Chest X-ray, AP view. Patient: 57 years old, sex M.
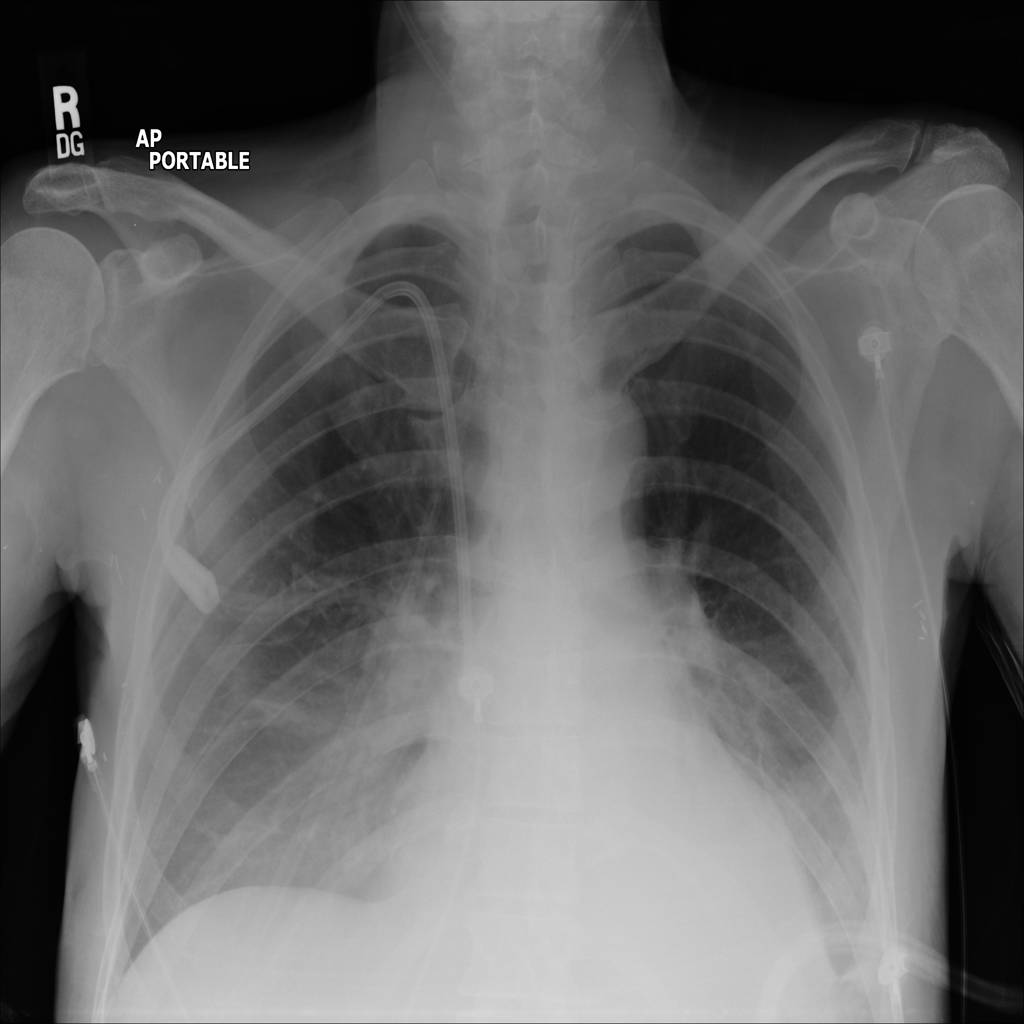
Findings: Effusion